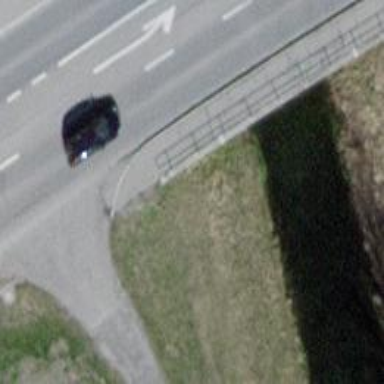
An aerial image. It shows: Sidewalk on asphalt footway bridge.